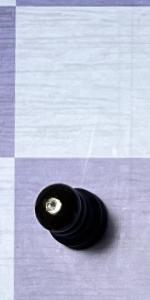
Label: Pawn_Black